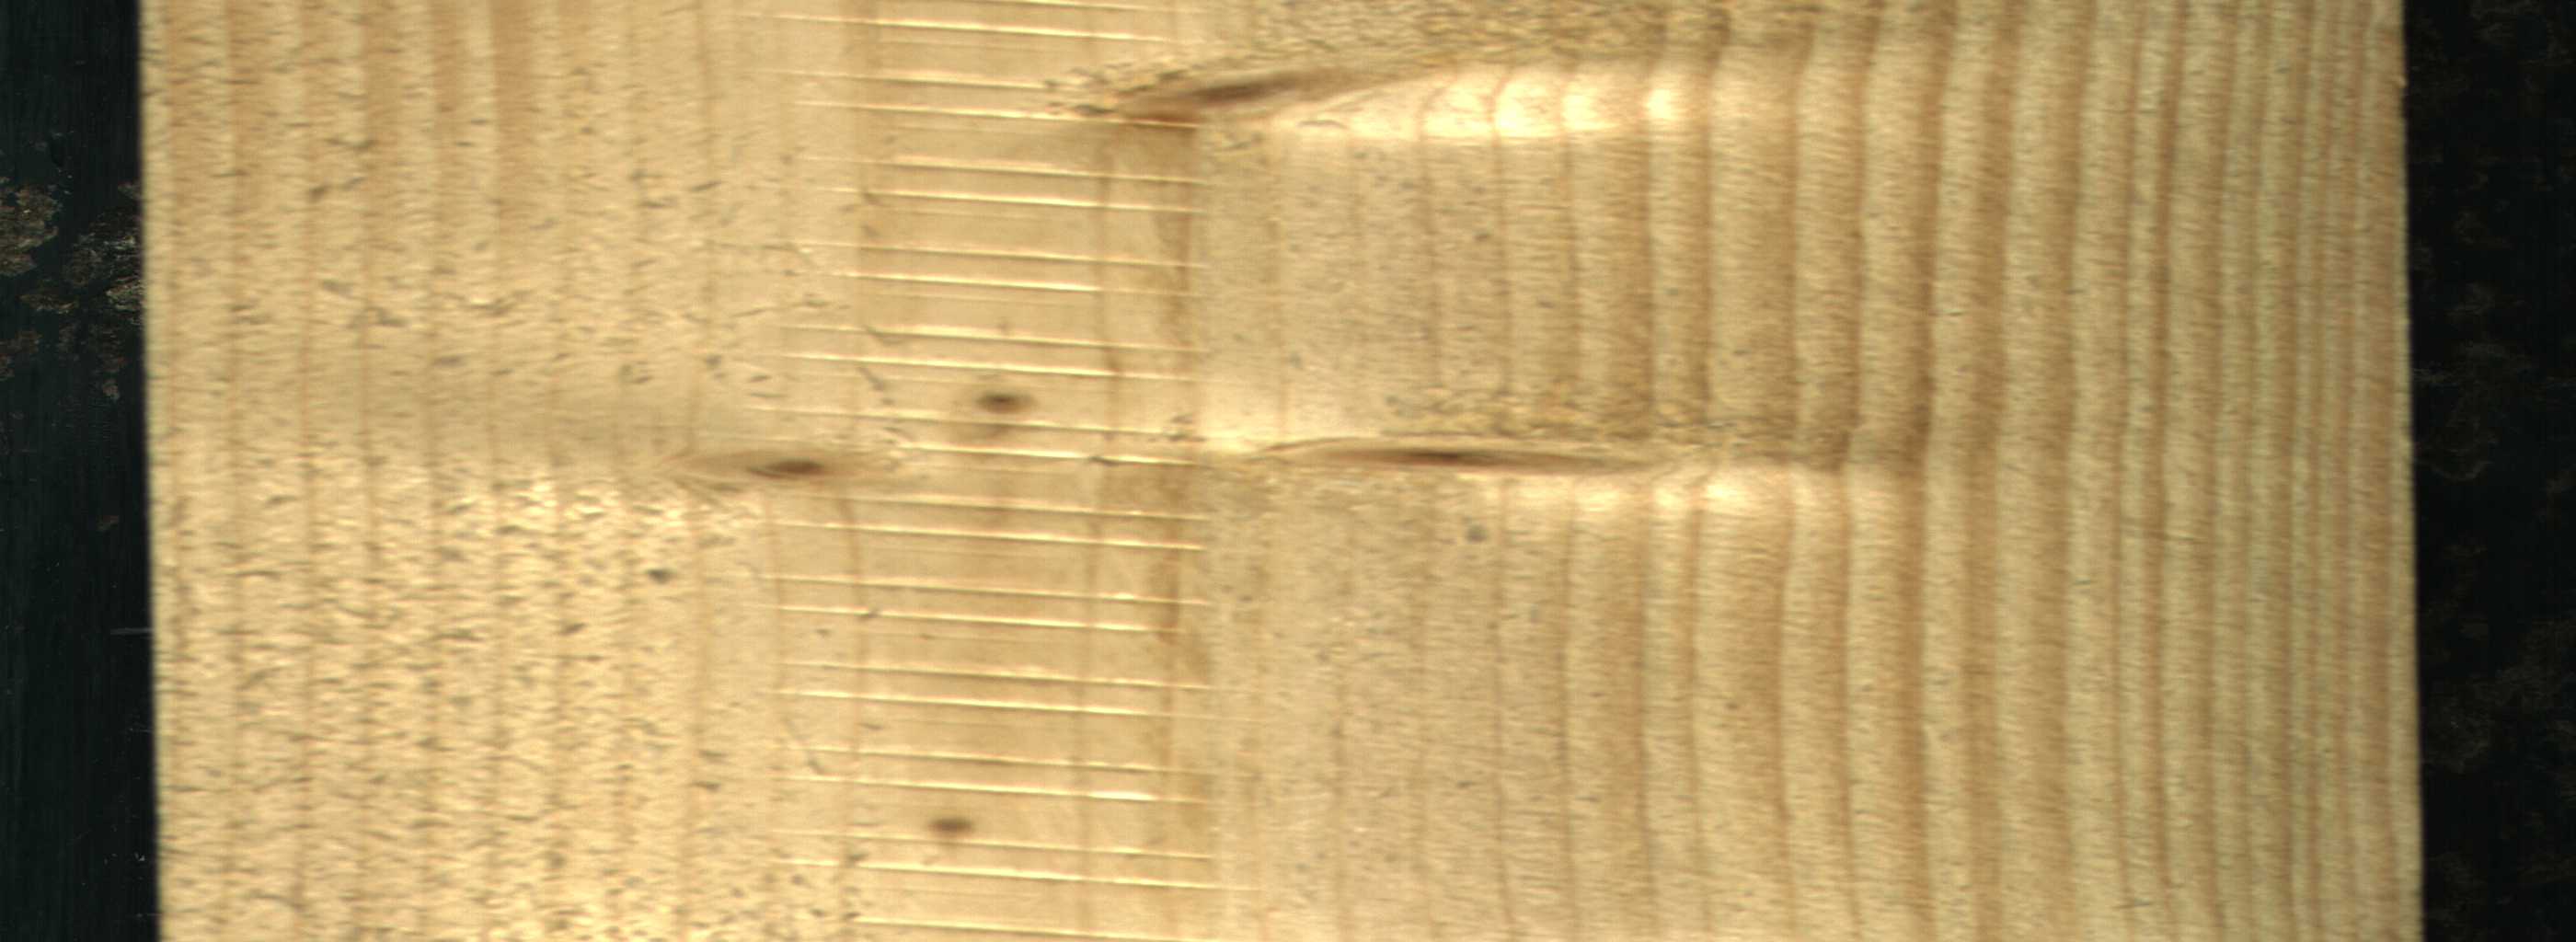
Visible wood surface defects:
Live_Knot
Live_Knot
Live_Knot
Live_Knot